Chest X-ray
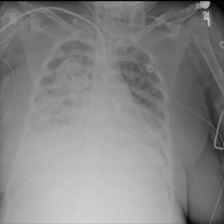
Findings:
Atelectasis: negative
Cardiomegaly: negative
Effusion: negative
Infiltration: negative
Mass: negative
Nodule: negative
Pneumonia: negative
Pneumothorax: negative
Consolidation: negative
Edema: negative
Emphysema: negative
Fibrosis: negative
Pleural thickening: negative
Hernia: negative